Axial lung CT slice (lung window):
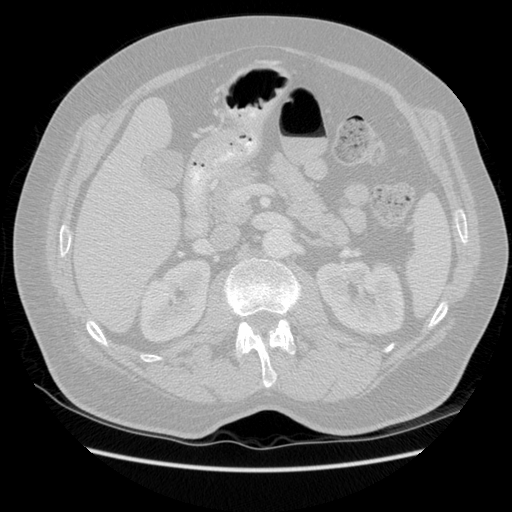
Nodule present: no